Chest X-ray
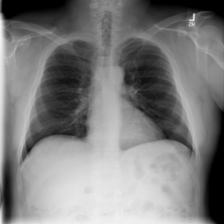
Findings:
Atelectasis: negative
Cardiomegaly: negative
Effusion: negative
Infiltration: negative
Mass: negative
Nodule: negative
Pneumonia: negative
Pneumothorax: negative
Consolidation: negative
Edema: negative
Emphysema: negative
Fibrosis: negative
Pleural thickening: negative
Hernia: negative